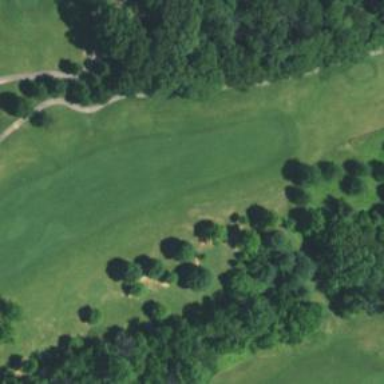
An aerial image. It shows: Golf fairway surrounded by grass.